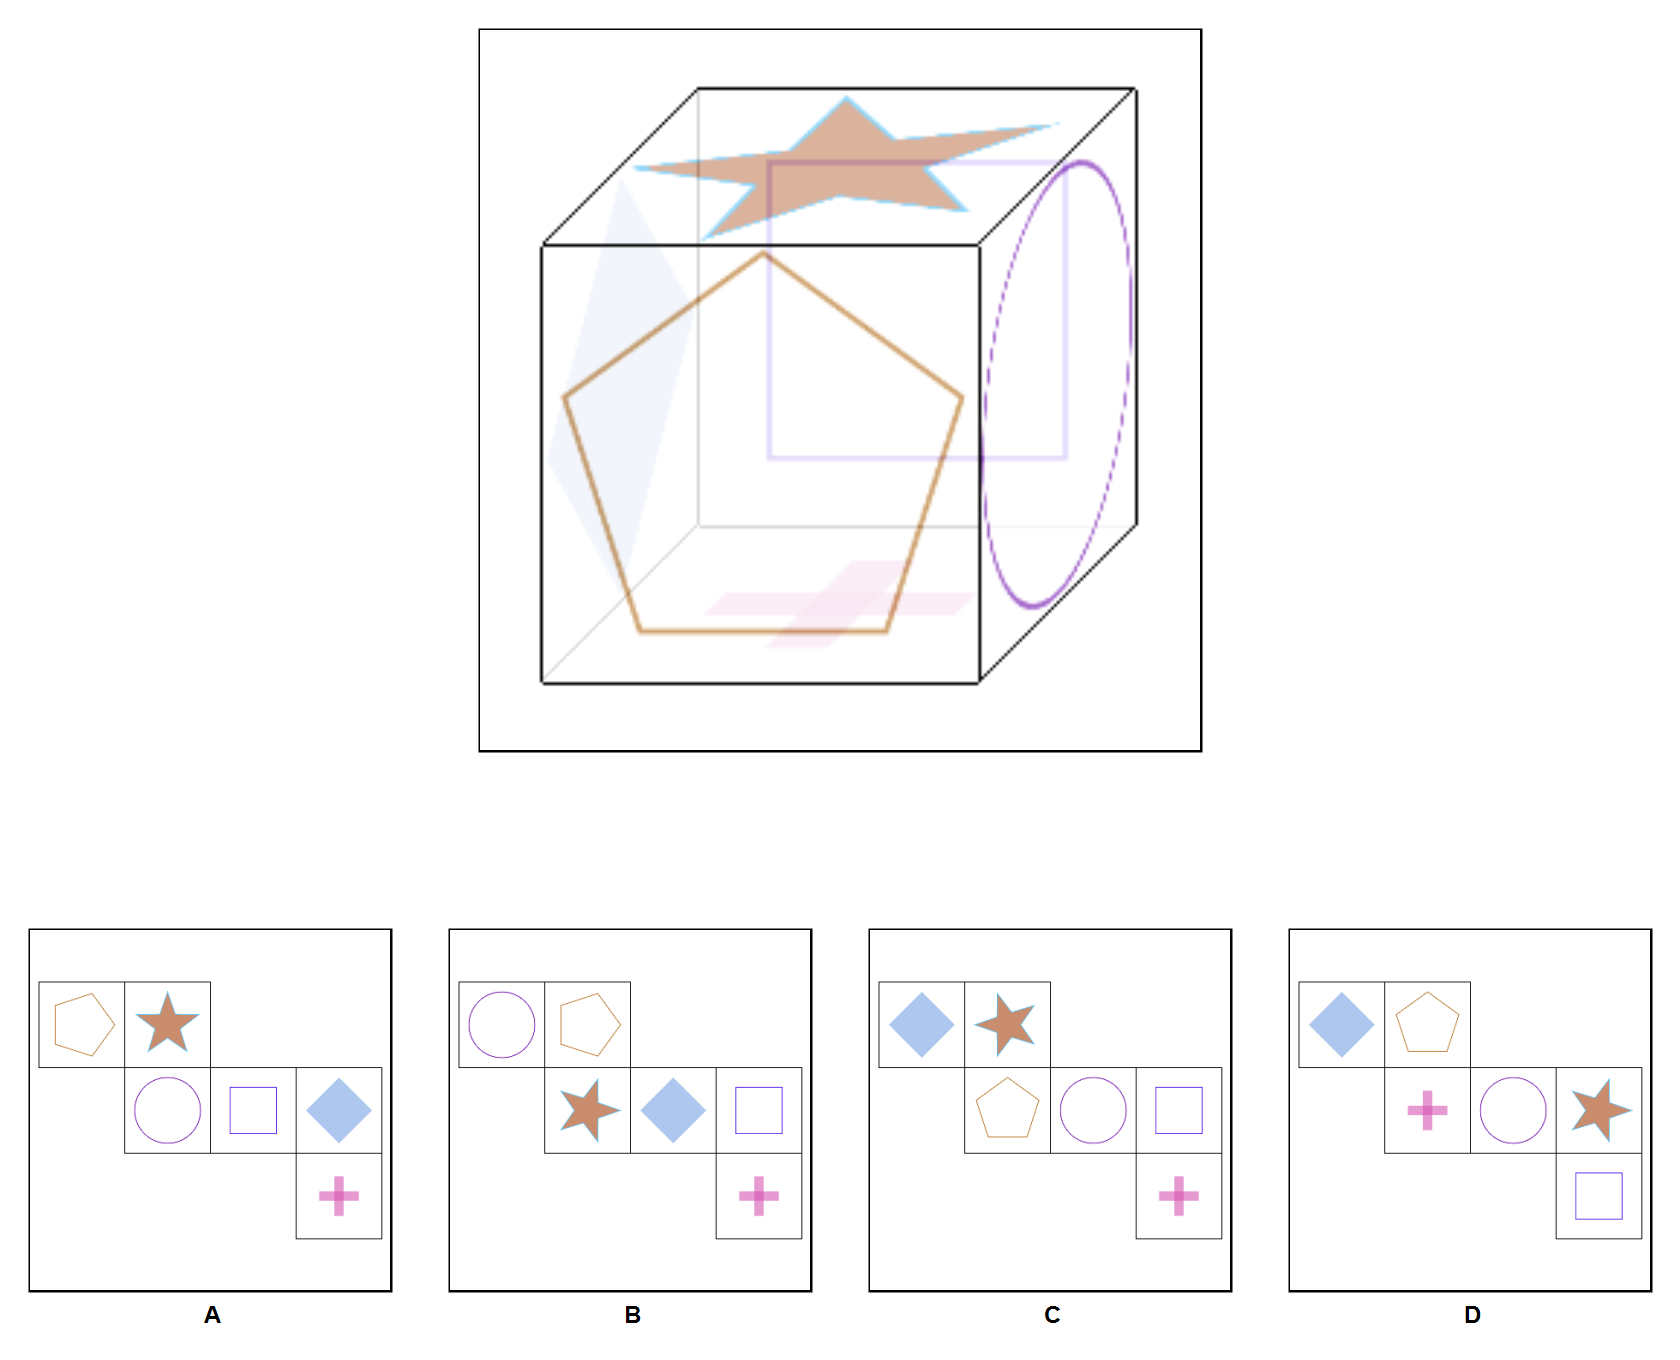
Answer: B